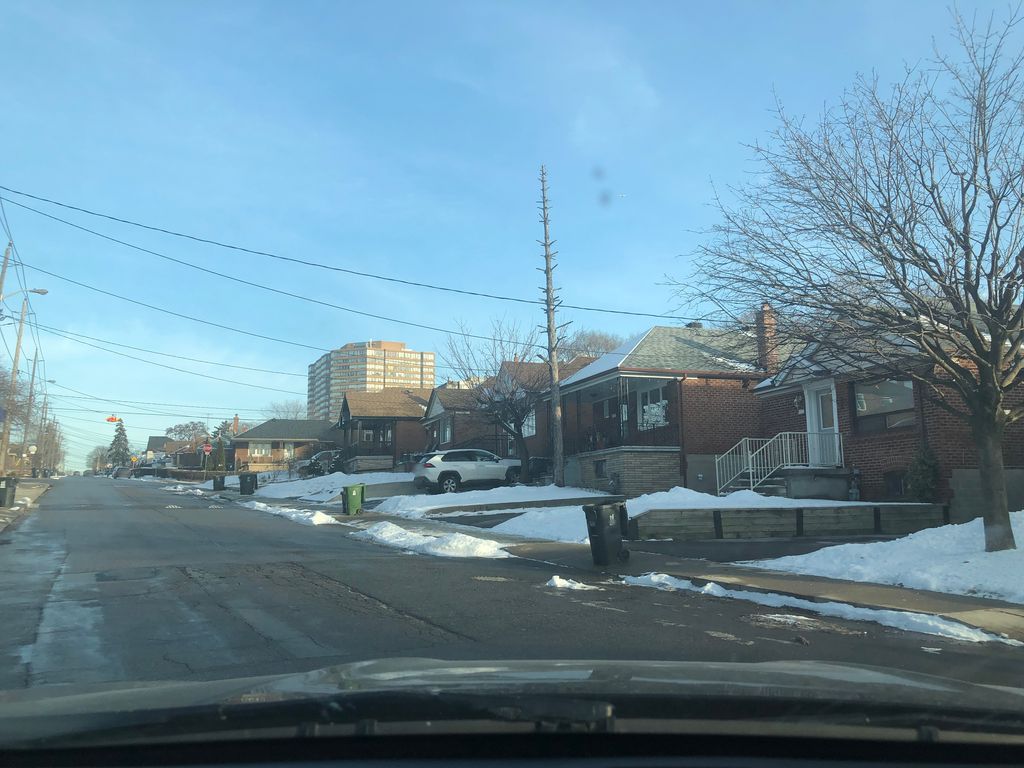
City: toronto